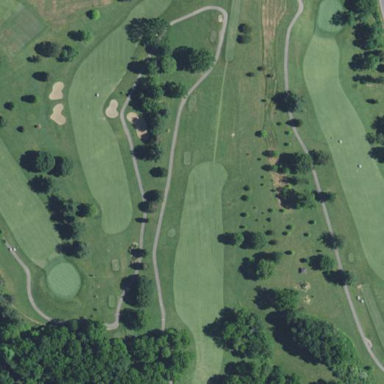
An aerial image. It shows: Golf fairway covered with lush grass.